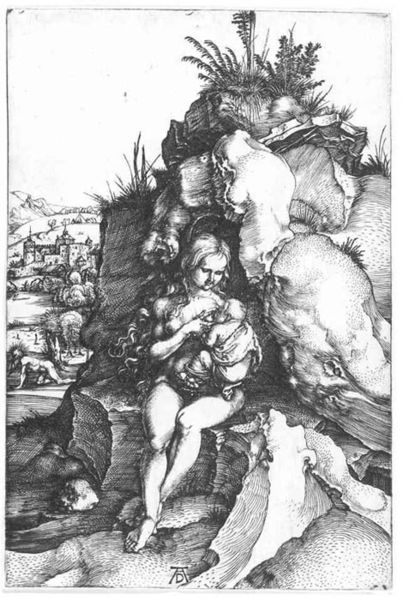
Titel: Die Buße des Heiligen Johannes Chrysostomus
Künstler: Albrecht Dürer
Standort: Karlsruhe
Institution: Staatliche Kunsthalle Karlsruhe
Schlagwörter: akt, baum, berg, felsen, haut, himmel, kopf, mann, nackt, nackter, weiß, bäume, landschaft, menschen, sitzen, stadt, brust, busen, frau, haar, hintergrund, schwarz, zeichnung, gebäude, gras, schloss, wiese, symbolismus, jung, mensch, stein, steine, einsamkeit, ferne, gräser, hügel, natur, gebüsch, boden, haare, sitzend, kind, mutter, pflanze, pflanzen, höhle, locke, locken, renaissance, wald, deutschland, holzschnitt, ort, berge, els, fels, dorf, baby, immel, farn, ad, fein, adam, eva, paradies, burg, amme, stillen, nack, füttern, milch, druck, jungfrau, lithographie, schwarz weiss, schraffur, radierung, stich, christus, jesus, kniend, grotte, wildnis, versteck, dürer, maria, kupferstich, madonna, kriechen, josef, schutz, säugling, fals, neugeborenes, nähren, albrecht, albrecht dürer, säugen, hieronymus, dürrer, lockiges haar, geschützt, lactans, maria lactans, stillend, zeicchnung, 1500, locken#, nmaria, säugeb, maria lavtanz, maria lactanz, seugende, milchgebende, strkuktur, kriechender mensc, kriechender mensch